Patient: sex F, age 72
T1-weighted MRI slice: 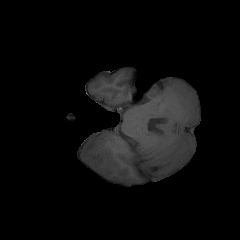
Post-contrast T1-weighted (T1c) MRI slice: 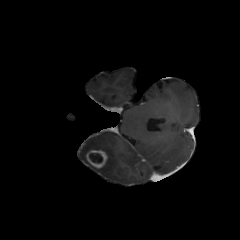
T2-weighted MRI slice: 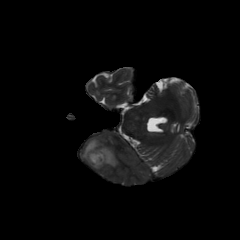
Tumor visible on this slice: yes
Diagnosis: Glioblastoma, IDH-wildtype
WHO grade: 4